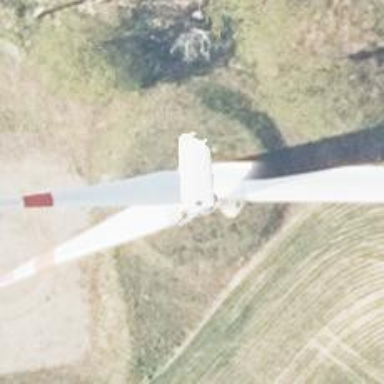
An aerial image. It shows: Wind generator powered by wind turbine.